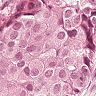
Metastatic tissue present: yes